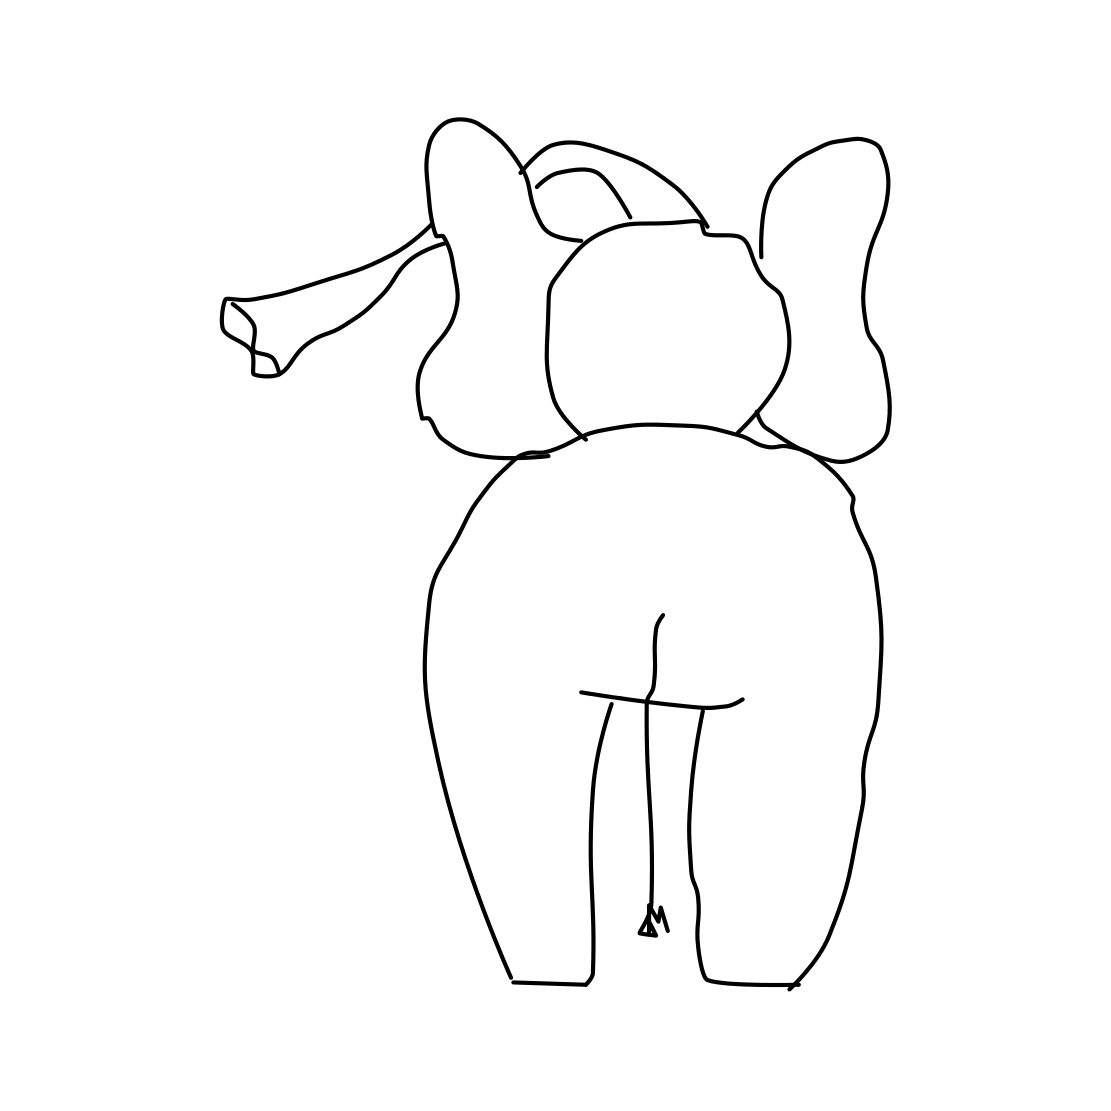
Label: elephant